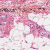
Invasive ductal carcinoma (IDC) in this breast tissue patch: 0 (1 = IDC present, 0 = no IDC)